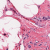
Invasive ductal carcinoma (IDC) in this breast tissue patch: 1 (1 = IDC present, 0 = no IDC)